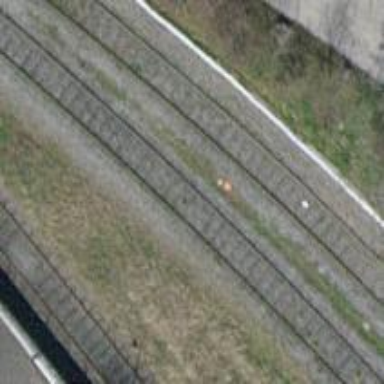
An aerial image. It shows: Single-track spur railway line.